Field crop: maize
Growth stage: 2
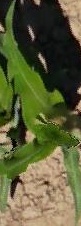
Species: maize